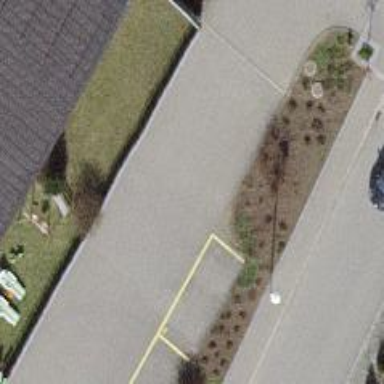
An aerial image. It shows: Residential road with parallel parking on the right side.